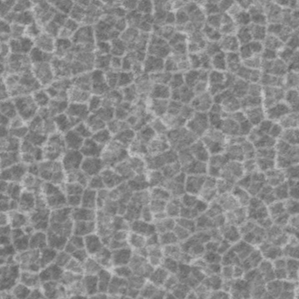
Label: frost